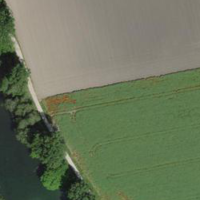
EUNIS habitat code: 52
Species observed at this site:
Cornus sanguinea
Rhamnus cathartica
Frangula alnus
Podiceps cristatus